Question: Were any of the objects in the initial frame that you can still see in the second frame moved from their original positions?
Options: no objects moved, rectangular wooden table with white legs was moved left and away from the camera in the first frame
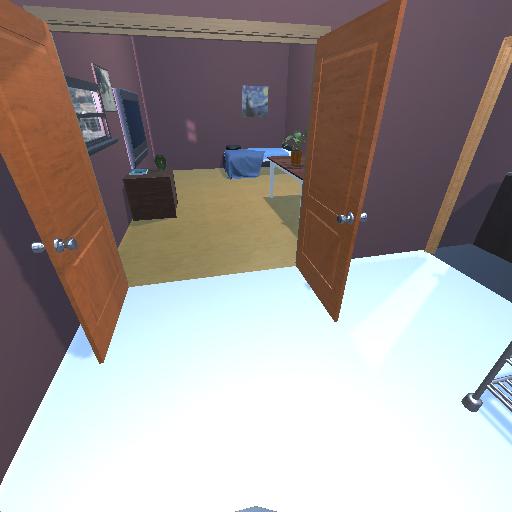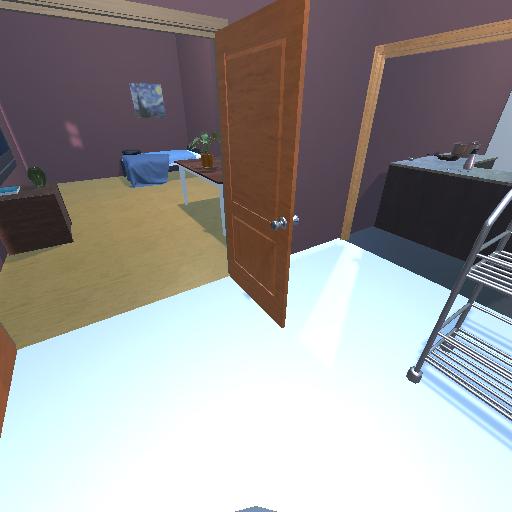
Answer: no objects moved